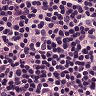
Metastatic tissue present: no